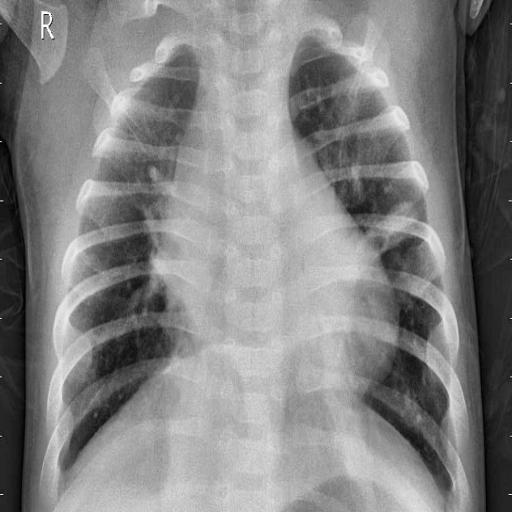
Finding: PNEUMONIA